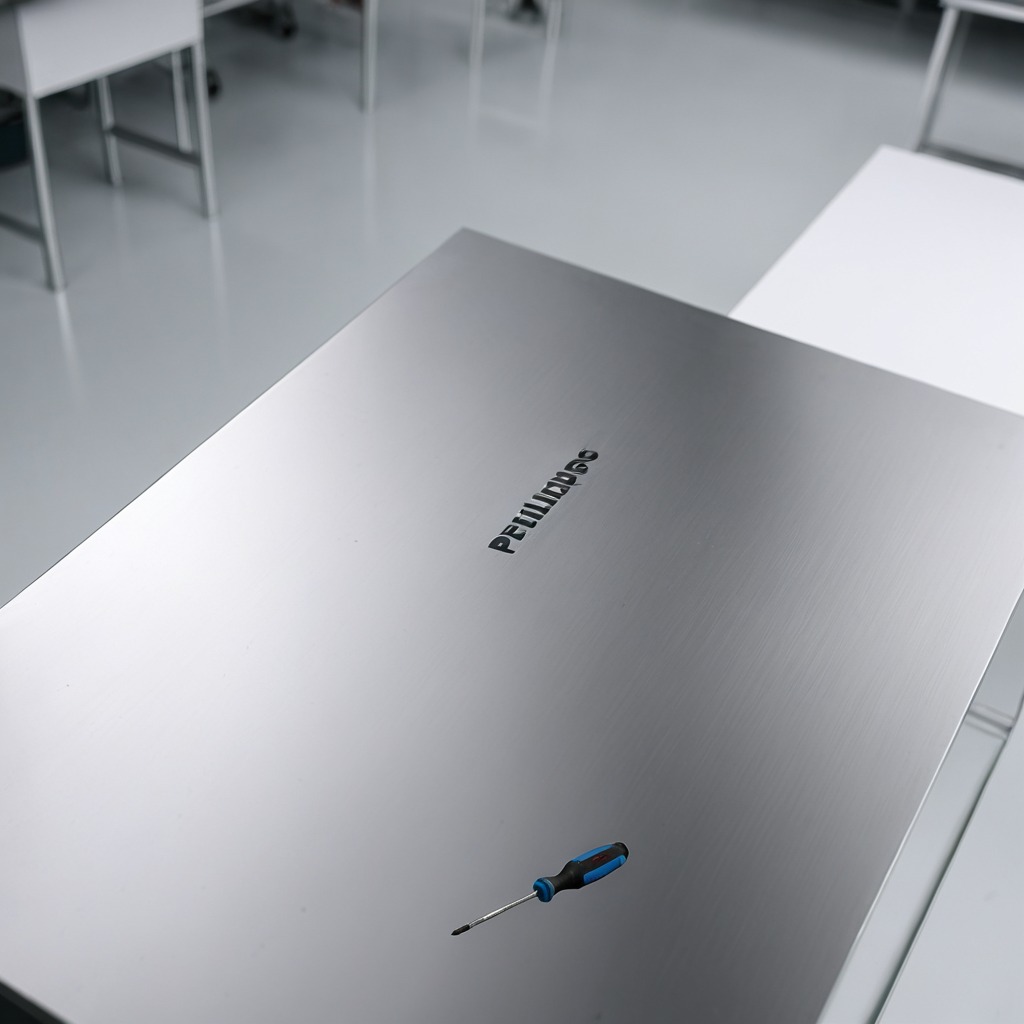
A screwdriver is lying on the stainless steel table.